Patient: sex M, age 44
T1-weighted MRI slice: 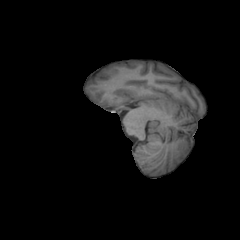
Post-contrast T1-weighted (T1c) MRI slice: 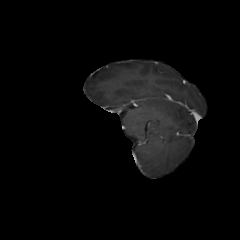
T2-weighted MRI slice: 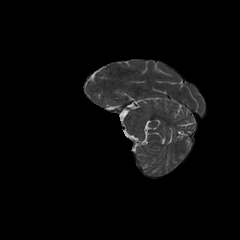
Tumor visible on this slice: no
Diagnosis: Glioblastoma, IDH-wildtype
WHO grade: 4